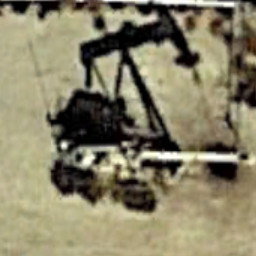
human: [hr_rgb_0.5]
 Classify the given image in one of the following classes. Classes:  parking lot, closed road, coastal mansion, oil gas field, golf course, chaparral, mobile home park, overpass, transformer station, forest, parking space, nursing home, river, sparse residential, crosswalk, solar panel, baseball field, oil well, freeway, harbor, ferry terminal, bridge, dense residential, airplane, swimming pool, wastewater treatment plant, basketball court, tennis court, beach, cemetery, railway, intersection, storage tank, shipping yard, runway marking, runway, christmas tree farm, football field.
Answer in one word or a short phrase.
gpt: oil well